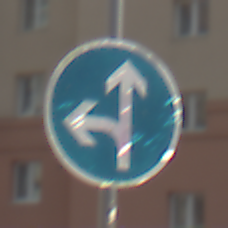
Verkehrszeichen: VorgeschriebeneFahrtrichtungGeradeausOderLinks
Umgebung: Outdoor, Urban
Tageszeit: MorningAfternoon
Wetter: PartlyCloudy
Licht: Natural
Jahreszeit: NotSpecified
Kontrast: HighContrast